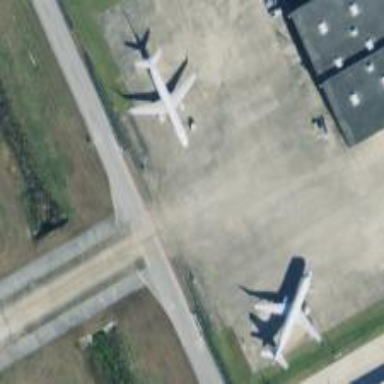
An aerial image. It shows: Image of taxiway at airport.